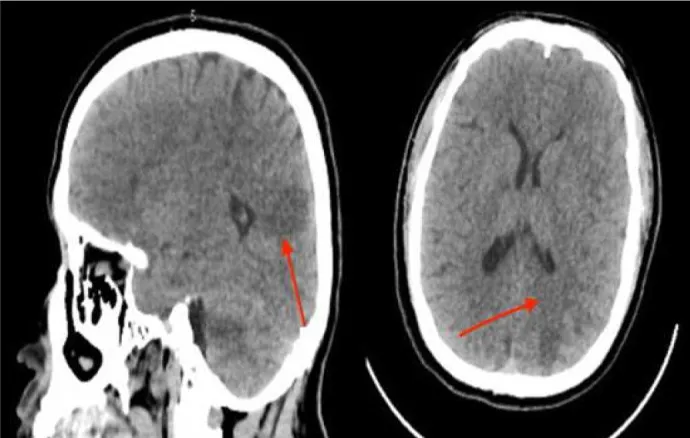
contrast-enhanced computed tomography (CT) scan showed embolic cerebral infraction consisting in multiple supratentorial regions of hypodensity in a vascular distribution occurring in the white matter-gray-matter.
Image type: radiology (ct)